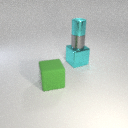
large green rubber cube to the left of large cyan metal cube